Question: below is screen capture of process explorer(left) and task manager(right) in windows 7.
process list in task manager is sorted with PID.
as you can see some processes(csrss.exe, wininit.exe, services.exe...) are missing in
task manager window.
can someone explain why?

thank you in advance.
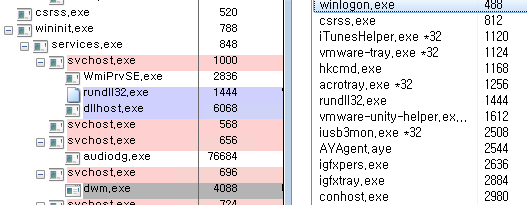
Answer: By default, 'Windows 7''s Task Manager only shows the processes running under the currently logged on user.
Click on the 'Show processes from all users' button below to see system processes as well.